Field crop: maize
Growth stage: 2
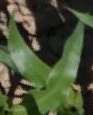
Species: maize